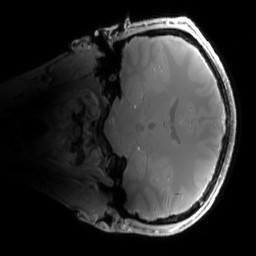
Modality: PDw
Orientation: coronal
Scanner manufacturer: siemens
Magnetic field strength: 6.98 T
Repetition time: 0.995 s
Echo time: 0.00201 s